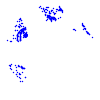
Particle: proton